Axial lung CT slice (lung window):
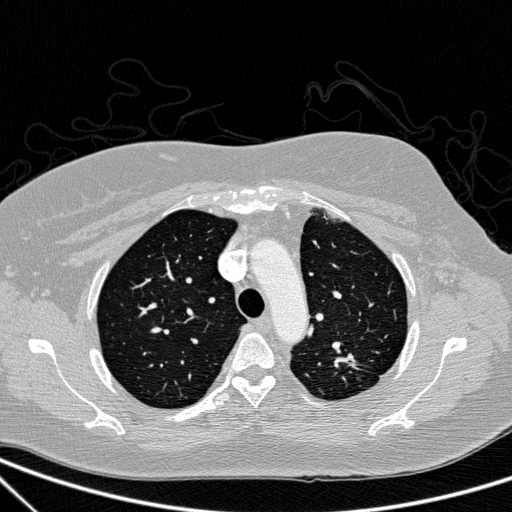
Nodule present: no